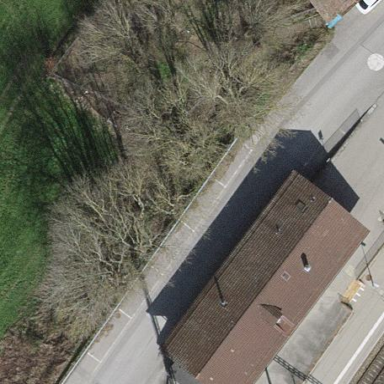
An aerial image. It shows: Train station building.